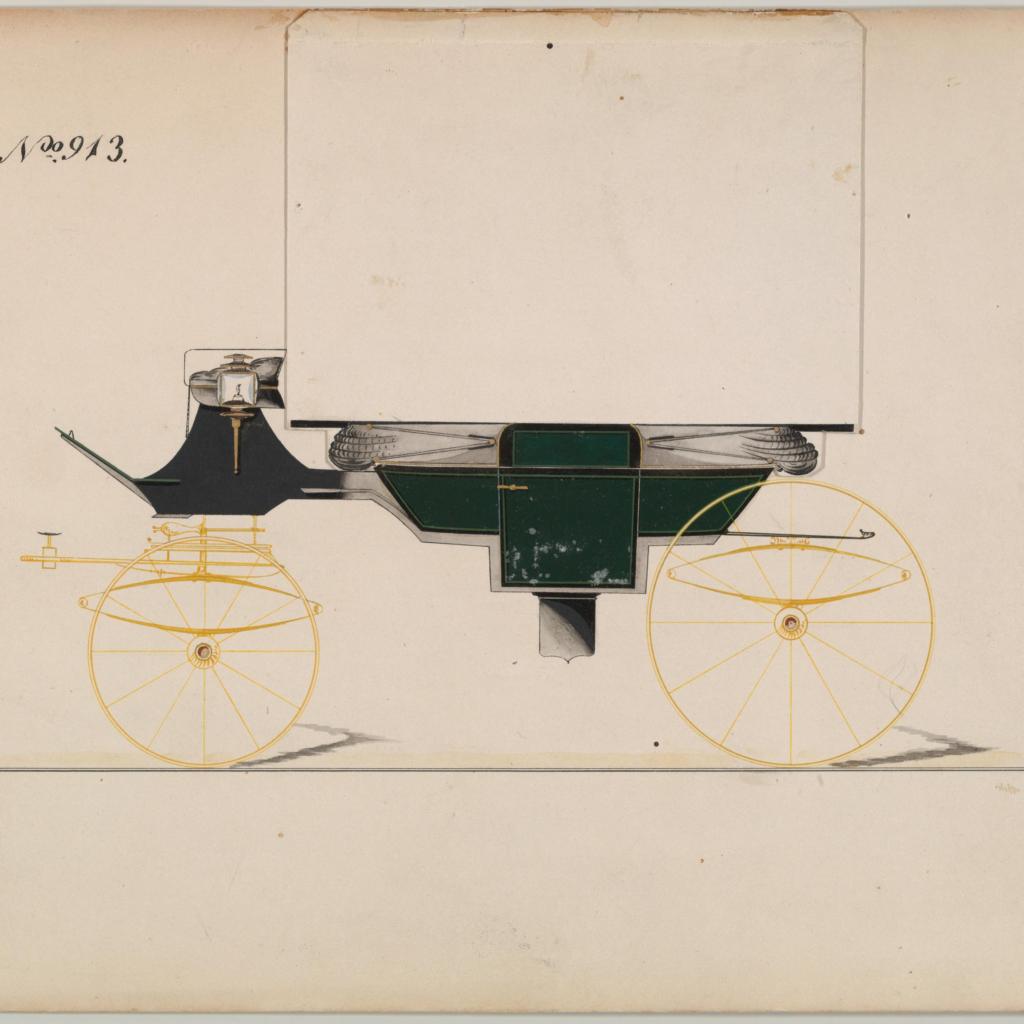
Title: Design for Landau, no. 913
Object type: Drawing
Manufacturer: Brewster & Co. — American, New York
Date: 1850–70
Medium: Pen and black ink, watercolor and gouache with gum arabic
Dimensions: sheet: 7 x 9 7/8 in. (17.8 x 25.1 cm)
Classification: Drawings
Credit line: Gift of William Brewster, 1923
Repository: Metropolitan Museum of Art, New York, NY